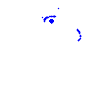
Particle: proton